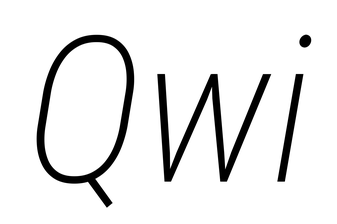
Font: Roboto-Italic_Condensed_ExtraLight_Italic